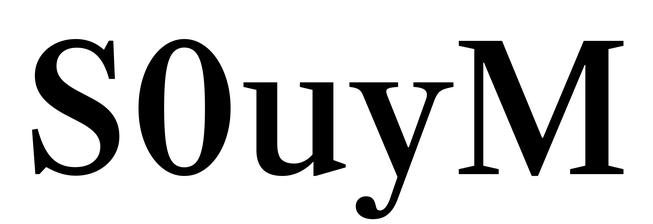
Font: LibreCaslonText_Medium